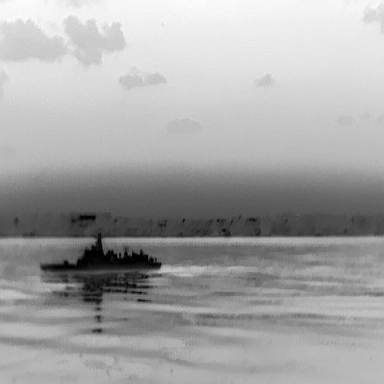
There is a warship in the infrared image.